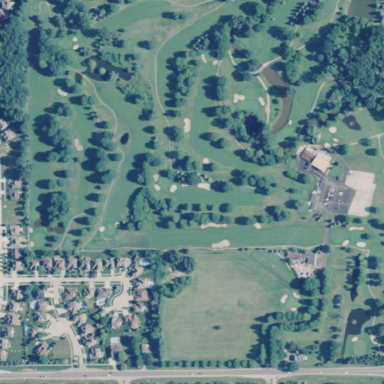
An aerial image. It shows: Golf course.